Current action and preconditions to check: trajectory_clear

Your task: For each precondition in the list above, predict whether it will hold at this action.

Consider the current scene as observed from the mobile robot's camera, and analyze the predicted future states of all dynamic agents (e.g., people, animals, vehicles, or any moving entities) within the NEXT SECOND.

IMPORTANT: Only answer "very likely" if you are absolutely certain—based on strong, clear evidence—that a dynamic agent will violate the precondition in the predicted future state. Do NOT answer "very likely" for unlikely, ambiguous, or low-probability risks.

Ask yourself for each precondition: Is there a high probability, with clear and convincing evidence, that the predicted future states of any dynamic agent will interfere with the predicted future state of the currently executing action within the NEXT SECOND, causing that precondition to fail?

Assess the risk level based on these predictions. Use "likely" or "very likely" if motions create a clear risk of interference.

Use "neutral" or "improbable" if agents are nearby but their predicted paths are clearly diverging or non-conflicting.

Failure Risk Categories: "very improbable", "improbable", "neutral", "likely", "very likely"

Answer Format: Output ONLY the probability_of_failure value from these categories: "very improbable", "improbable", "neutral", "likely", "very likely"

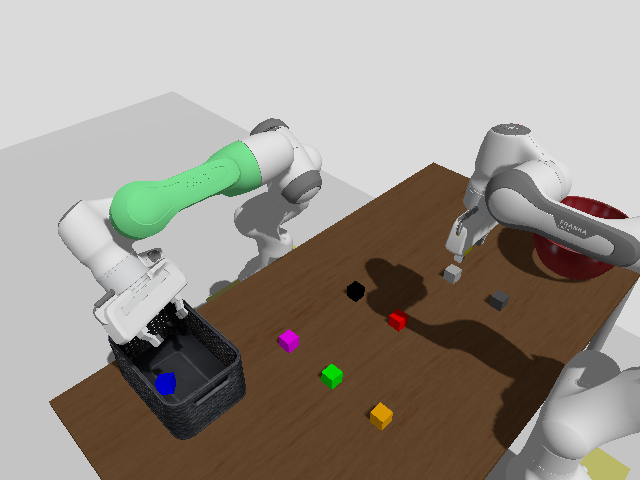

Answer: very improbable